Question: I am trying to use JQuery Tooltipster in my Asp.net MVC application.
The content I am trying t add the tooltip to is generated dynamically through JavaScript.
View:
'''
var engName = document.getElementsByClassName("dhx_matrix_scell");
for (var i = 0; i < engName.length; i++) {
engName[i].className = engName[i].className + " tooltip";
engName[i].title = "Hello";
}
'''
top of my index:
'''
$(document).ready(function () {
$('.tooltip').tooltipster(
{
multiple: true
});
});
'''
The tooltip does work, but it doesn't appear in the right spot, and it doesnt display the element that uses the tooltip class.
Pic for reference:

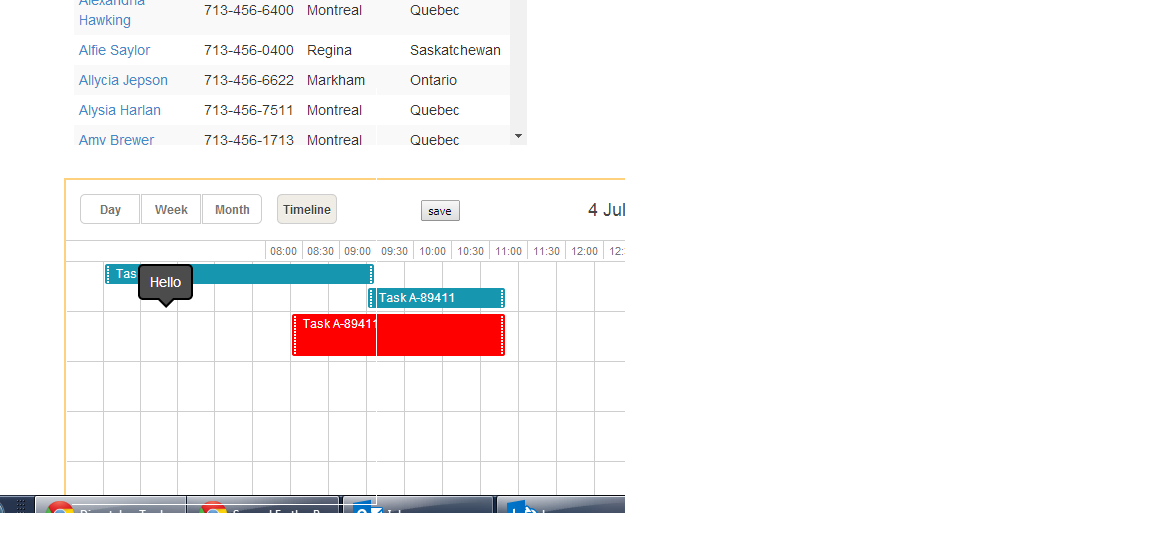
Answer: so I figured out my problem!
I was also using a Bootstrap.css link in my project as well, and there was a mismatch between the class names "tooltip"
I changed the name to "tooltips" and it initialized it as such, and it worked flawlessly!